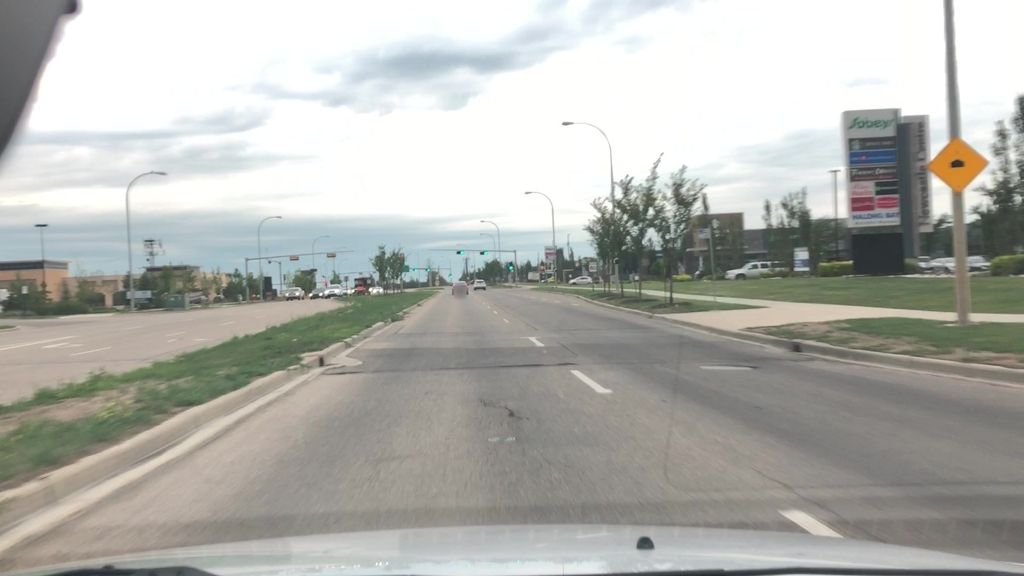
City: edmonton